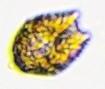
Label: Akashiwo